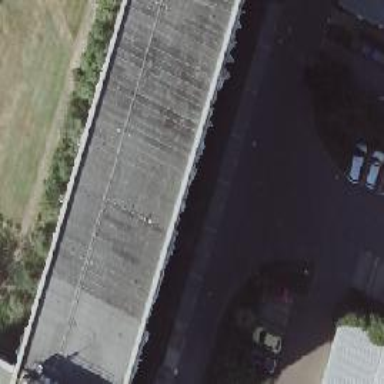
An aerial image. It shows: Bicycle rental facility.